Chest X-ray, AP view. Patient: 62 years old, sex F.
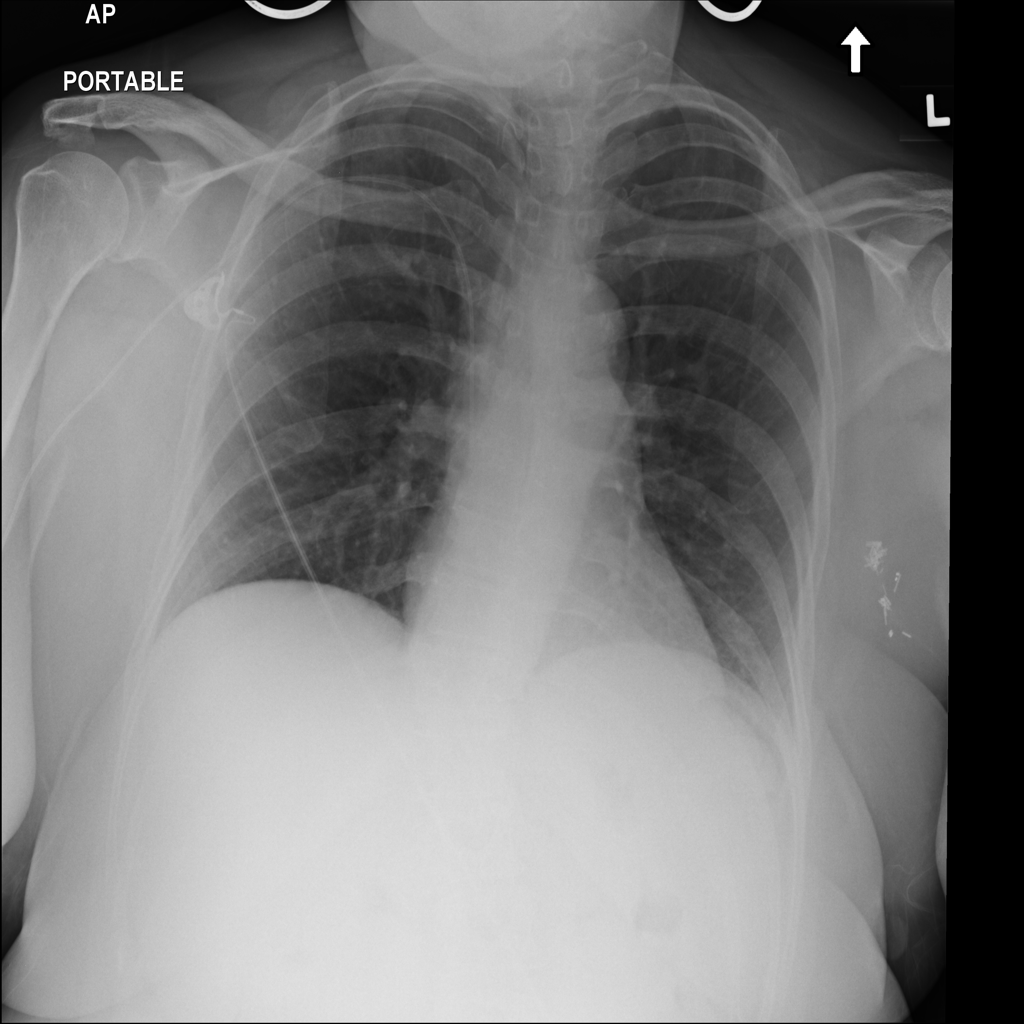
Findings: No Finding